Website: home-depot
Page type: customer-info-address
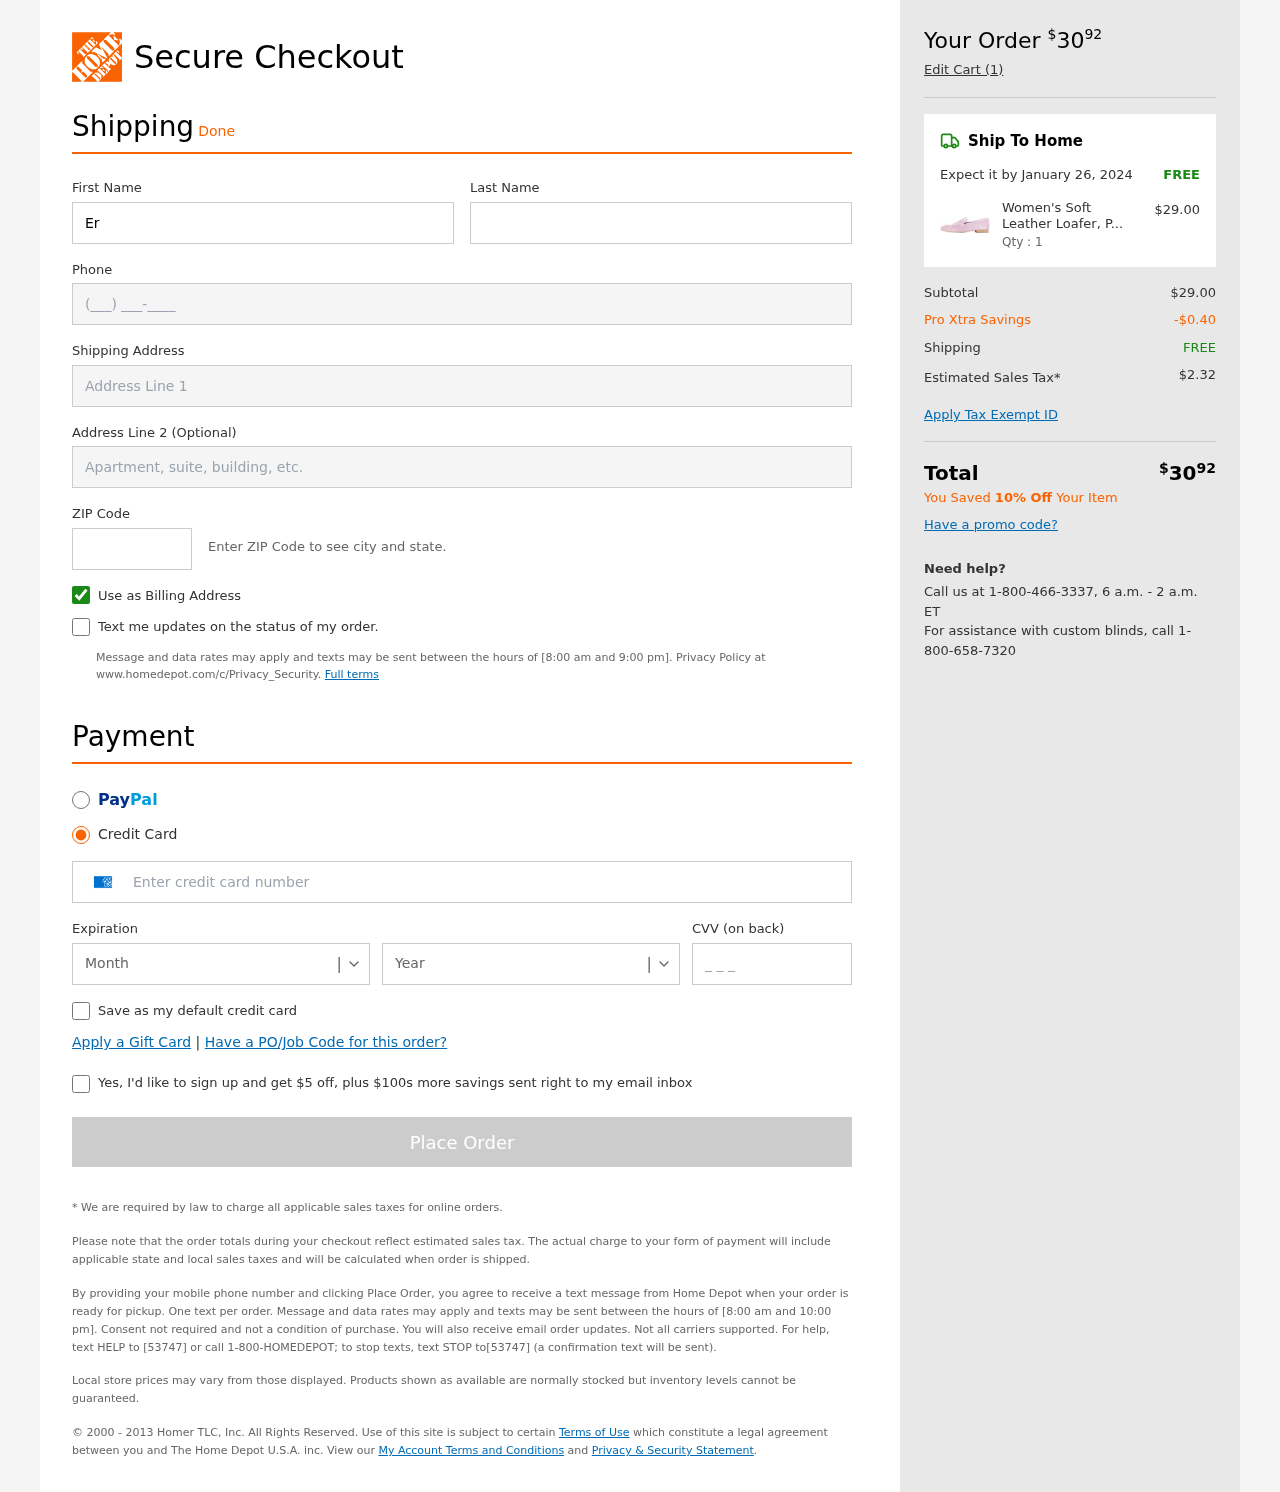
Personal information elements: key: PII_CARD_CVV
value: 2634
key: PII_CARD_EXPIRY_MONTH
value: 01
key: PII_CARD_EXPIRY_YEAR
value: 26
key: PII_CARD_NUMBER
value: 3798 2709 4278 800
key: PII_FIRSTNAME
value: Eric
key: PII_LASTNAME
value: Peters
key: PII_PHONE
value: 6694707052
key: PII_POSTCODE
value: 52414
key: PII_STREET
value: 97537 Dana Springs Suite 722
Product elements: key: PRODUCT1_NAME
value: Women's Soft Leather Loafer, Pink (Winsome Orchid), 8 UK
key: PRODUCT1_PRICE
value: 29
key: PRODUCT1_QUANTITY
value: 1
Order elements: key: ORDER_TOTAL
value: $3092
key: ORDER_NUM_ITEMS
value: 1
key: ORDER_DELIVERY_DATE
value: January 26, 2024
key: ORDER_SHIPPING_COST
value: FREE
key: ORDER_SUBTOTAL
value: $29.00
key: ORDER_DISCOUNT
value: -$0.40
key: ORDER_SHIPPING_COST2
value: FREE
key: ORDER_TAX
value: $2.32
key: ORDER_TOTAL2
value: $3092
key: ORDER_SAVINGS_MESSAGE
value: You Saved 10% Off Your Item